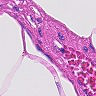
Metastatic tissue present: no